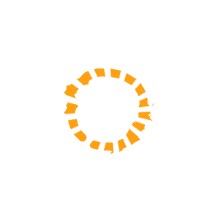
Shape: circle